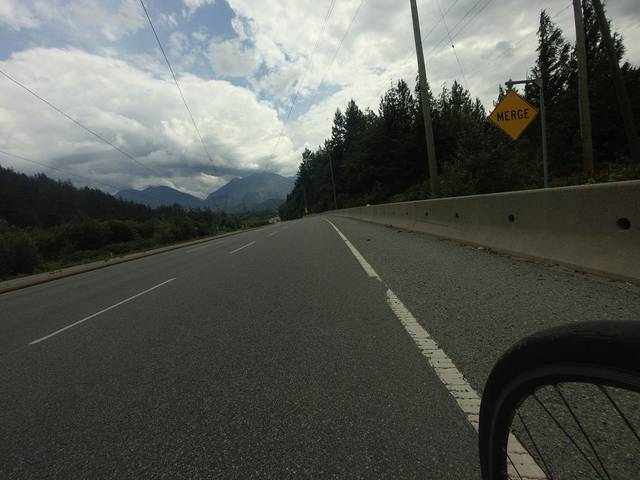
Region: Canada
Coordinates: 49.765, -123.138